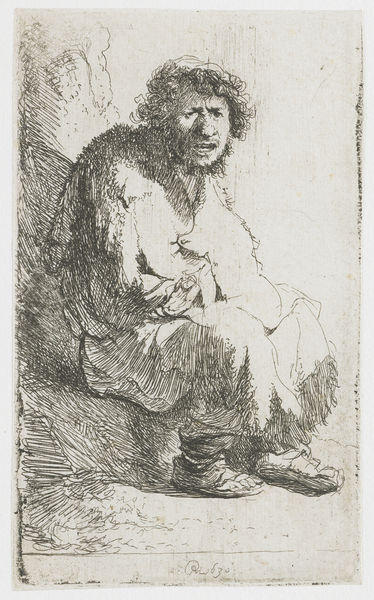
Titel: Bedelaar, zittend tegen een heuveltje
Künstler: Rembrandt Harmensz. van Rijn
Standort: Amsterdam
Institution: Rijksmuseum
Schlagwörter: blanc, assis, réserve, barbu, eau forte, rembrant, clair obscure, vielliard